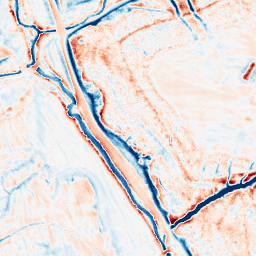
Category: edge_preserving
Decomposition family: guided
Decomposition parameters: radius: 4
eps: 0.01
Upsampling method: bspline
Upsampling parameters: scale: 4
Upsampling scale: 4